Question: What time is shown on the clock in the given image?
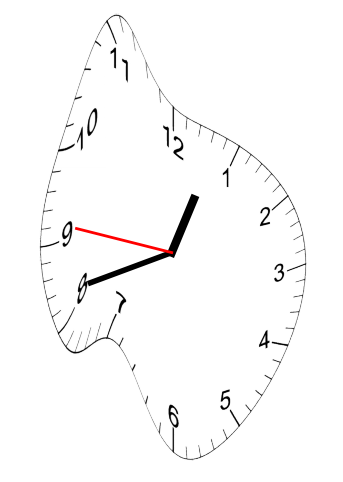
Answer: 12:41:46